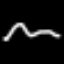
Label: squiggle